Field crop: tomato
Growth stage: 1
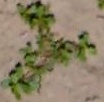
Species: portulaca